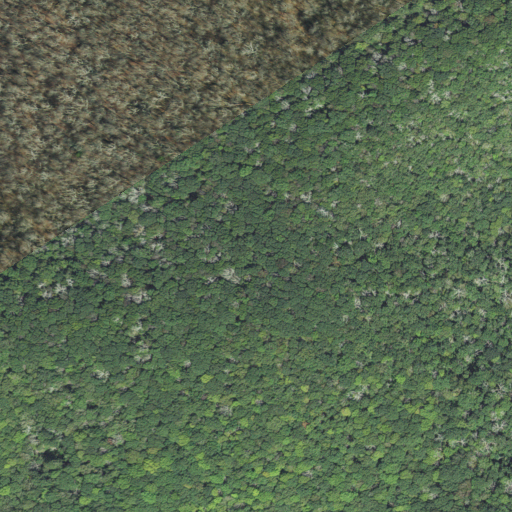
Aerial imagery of mountain in Tennessee named Doe Knob containing deciduous forest and shrub